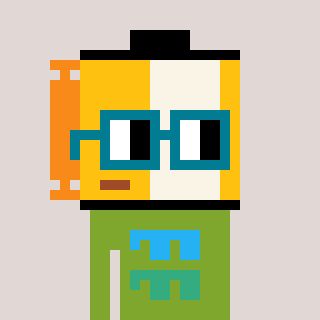
a pixel art character with square dark green glasses, a film roll-shaped head and a slimegreen-colored body on a warm background